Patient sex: M
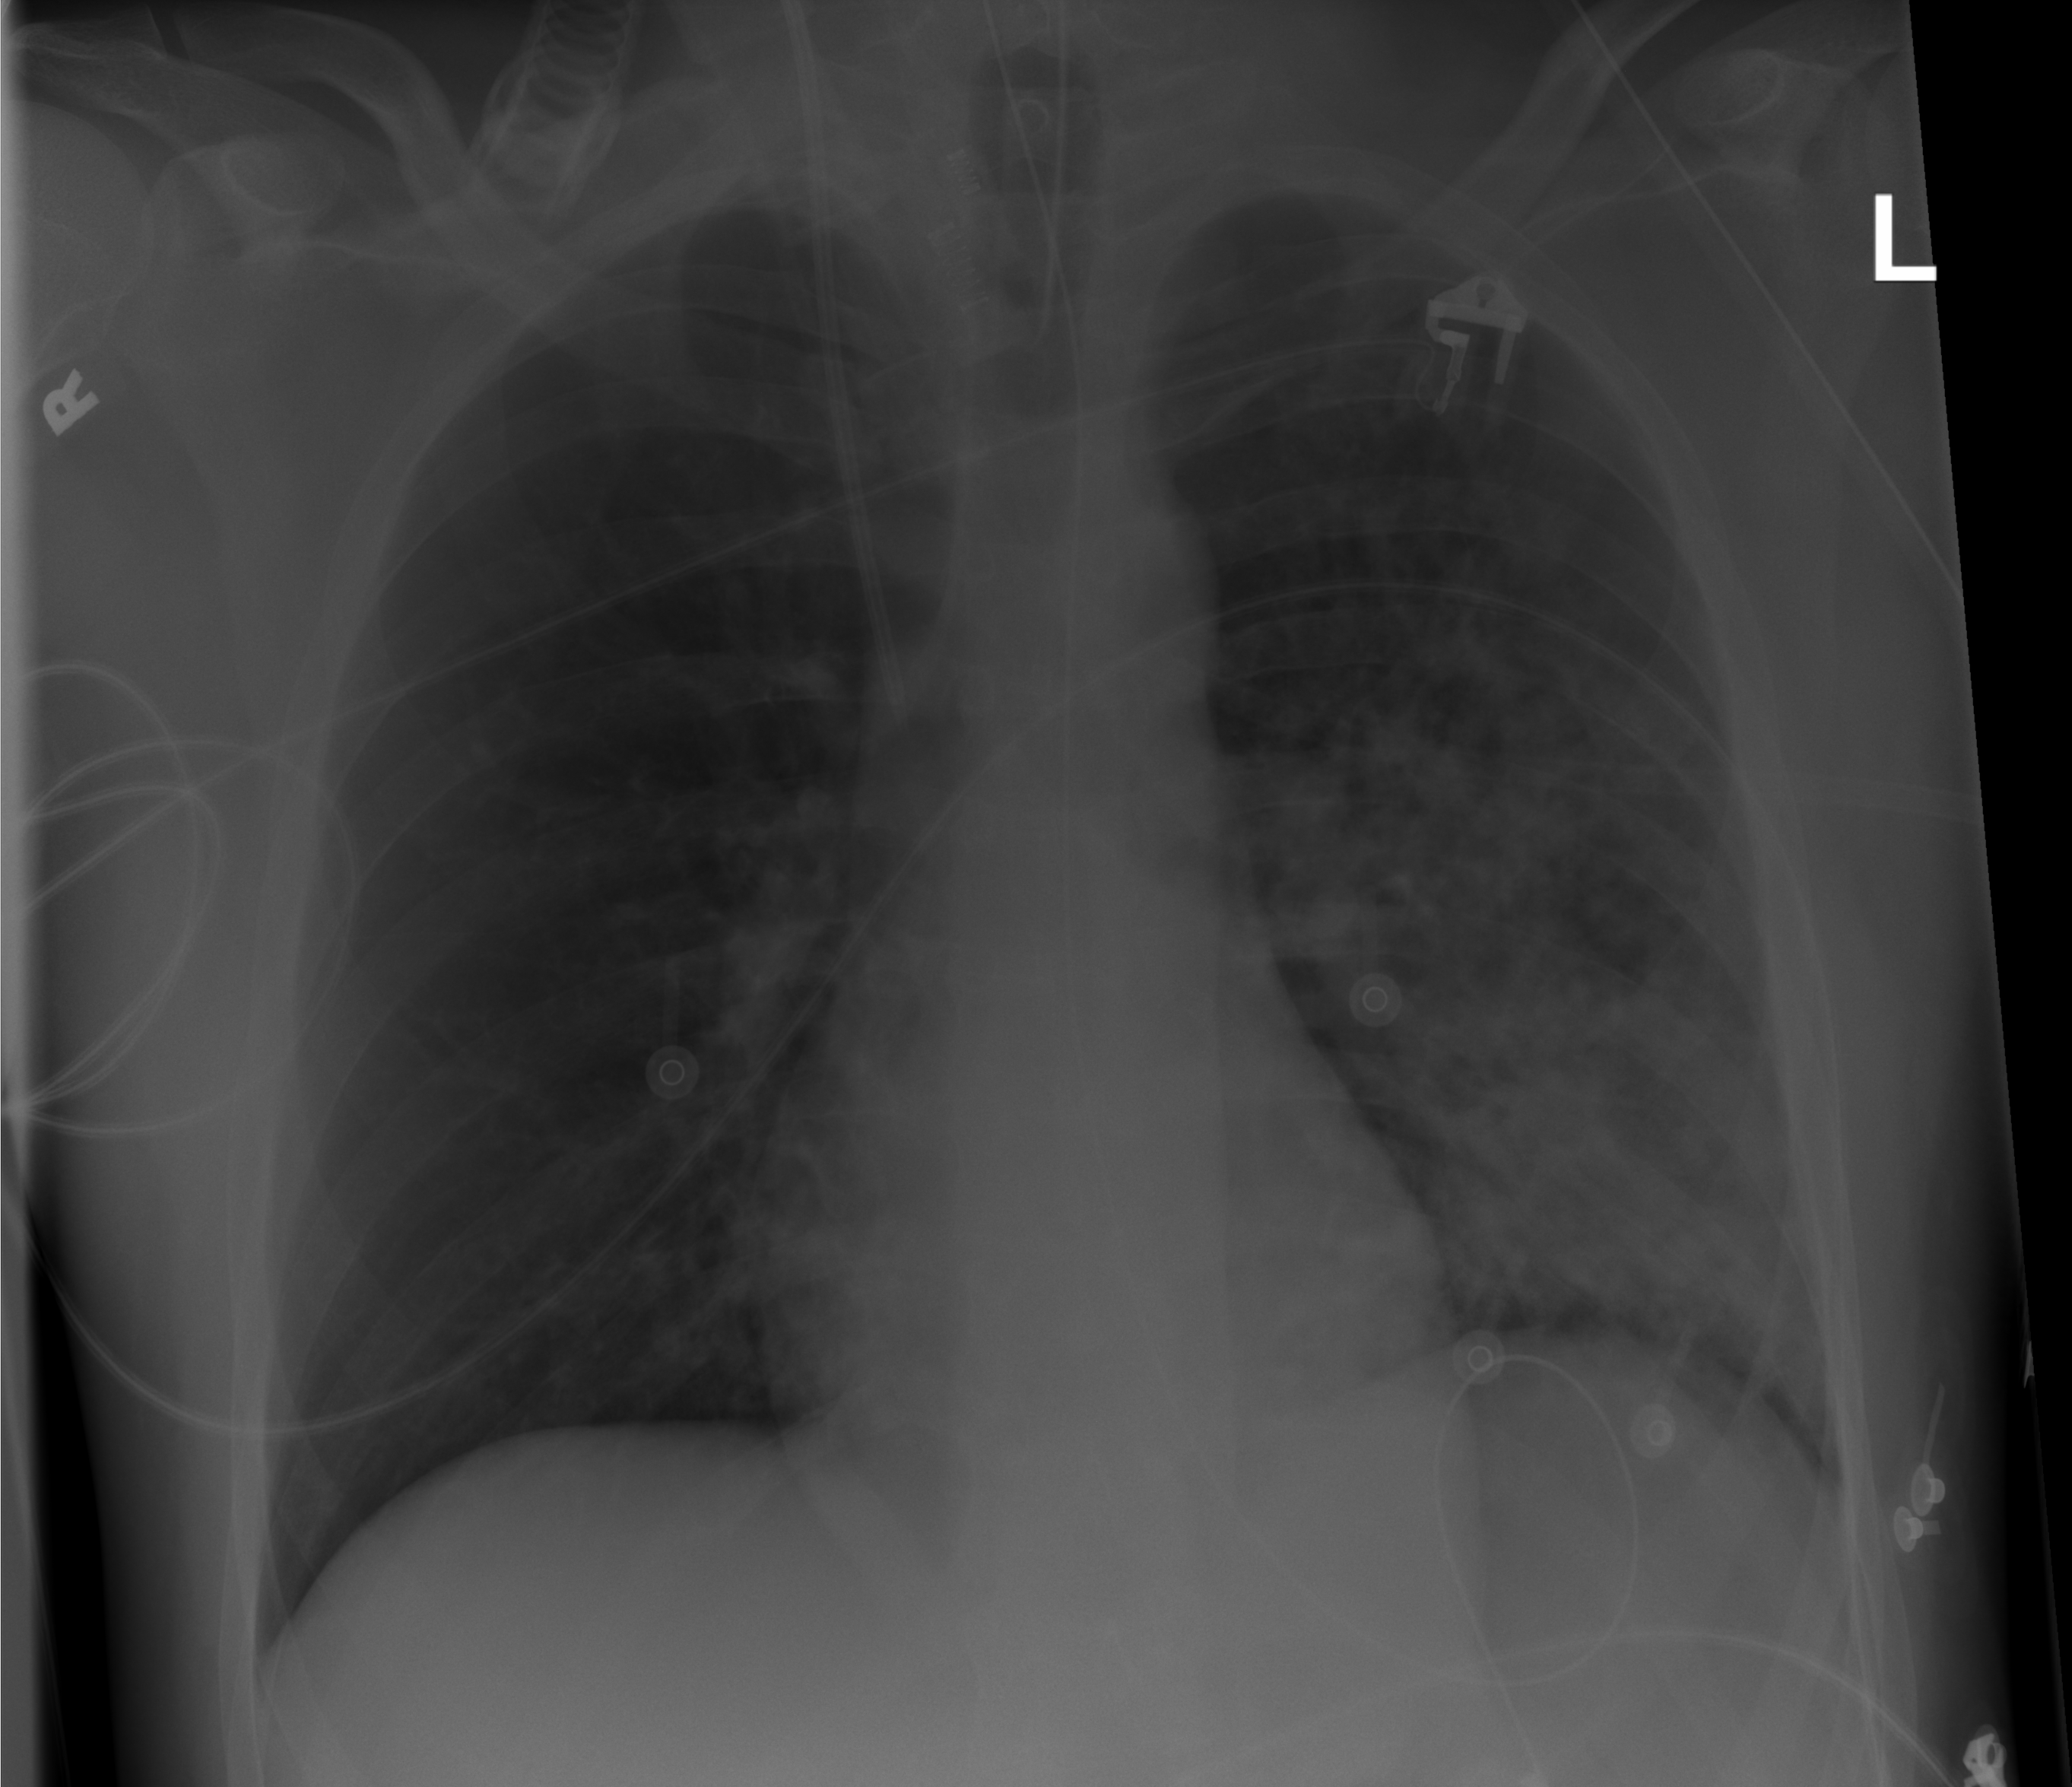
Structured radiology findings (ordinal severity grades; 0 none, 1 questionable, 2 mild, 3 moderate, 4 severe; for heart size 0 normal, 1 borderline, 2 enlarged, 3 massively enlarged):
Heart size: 0
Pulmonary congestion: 2
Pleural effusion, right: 0
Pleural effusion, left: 0
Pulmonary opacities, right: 0
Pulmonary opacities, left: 3
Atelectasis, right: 0
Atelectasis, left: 0